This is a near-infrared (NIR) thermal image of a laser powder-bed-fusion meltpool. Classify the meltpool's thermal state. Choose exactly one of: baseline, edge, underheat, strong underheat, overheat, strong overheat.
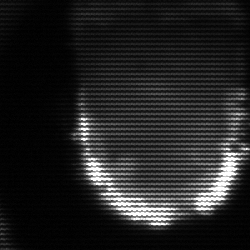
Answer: baseline